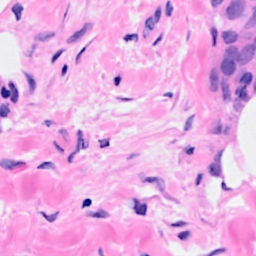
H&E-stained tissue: Breast